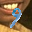
Label: 9